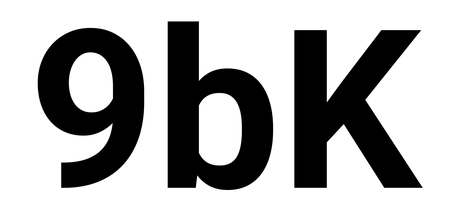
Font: Roboto_Bold